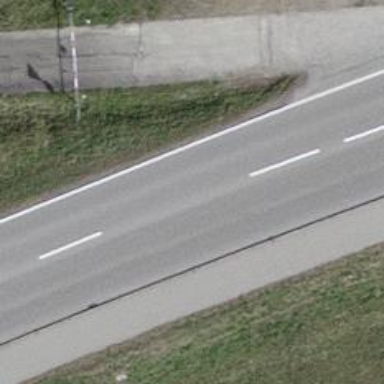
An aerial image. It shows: Primary highway with asphalt surface. There is track cycleway on the left.